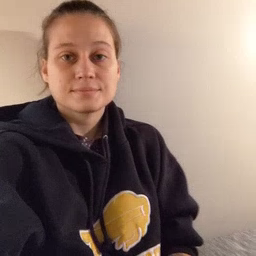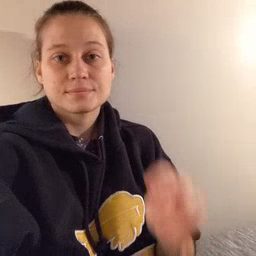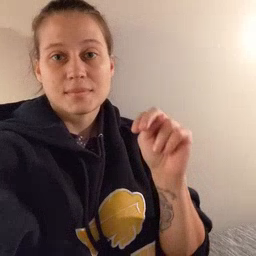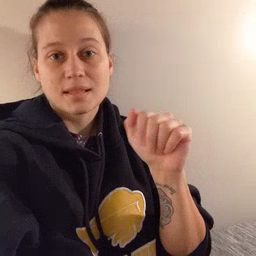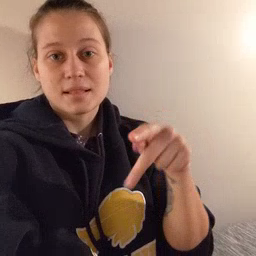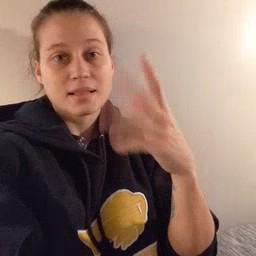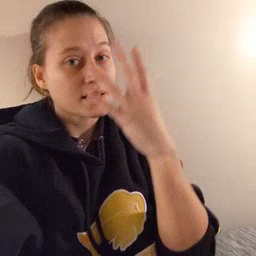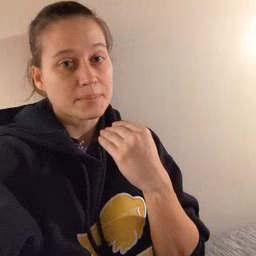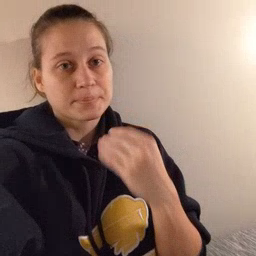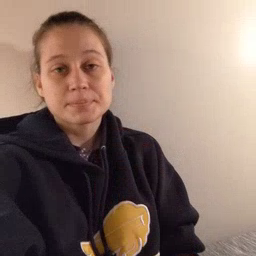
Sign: nap